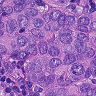
Metastatic tissue present: yes